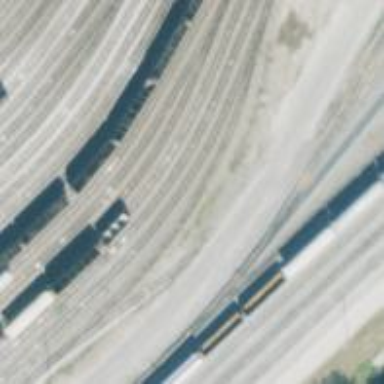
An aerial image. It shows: Railway yard used for servicing trains.